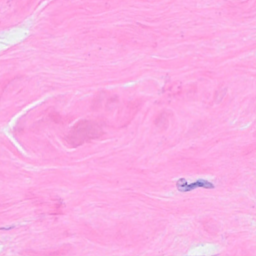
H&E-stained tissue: Breast